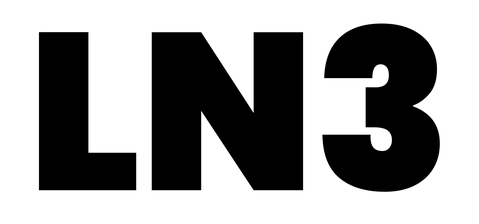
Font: Poppins-Black